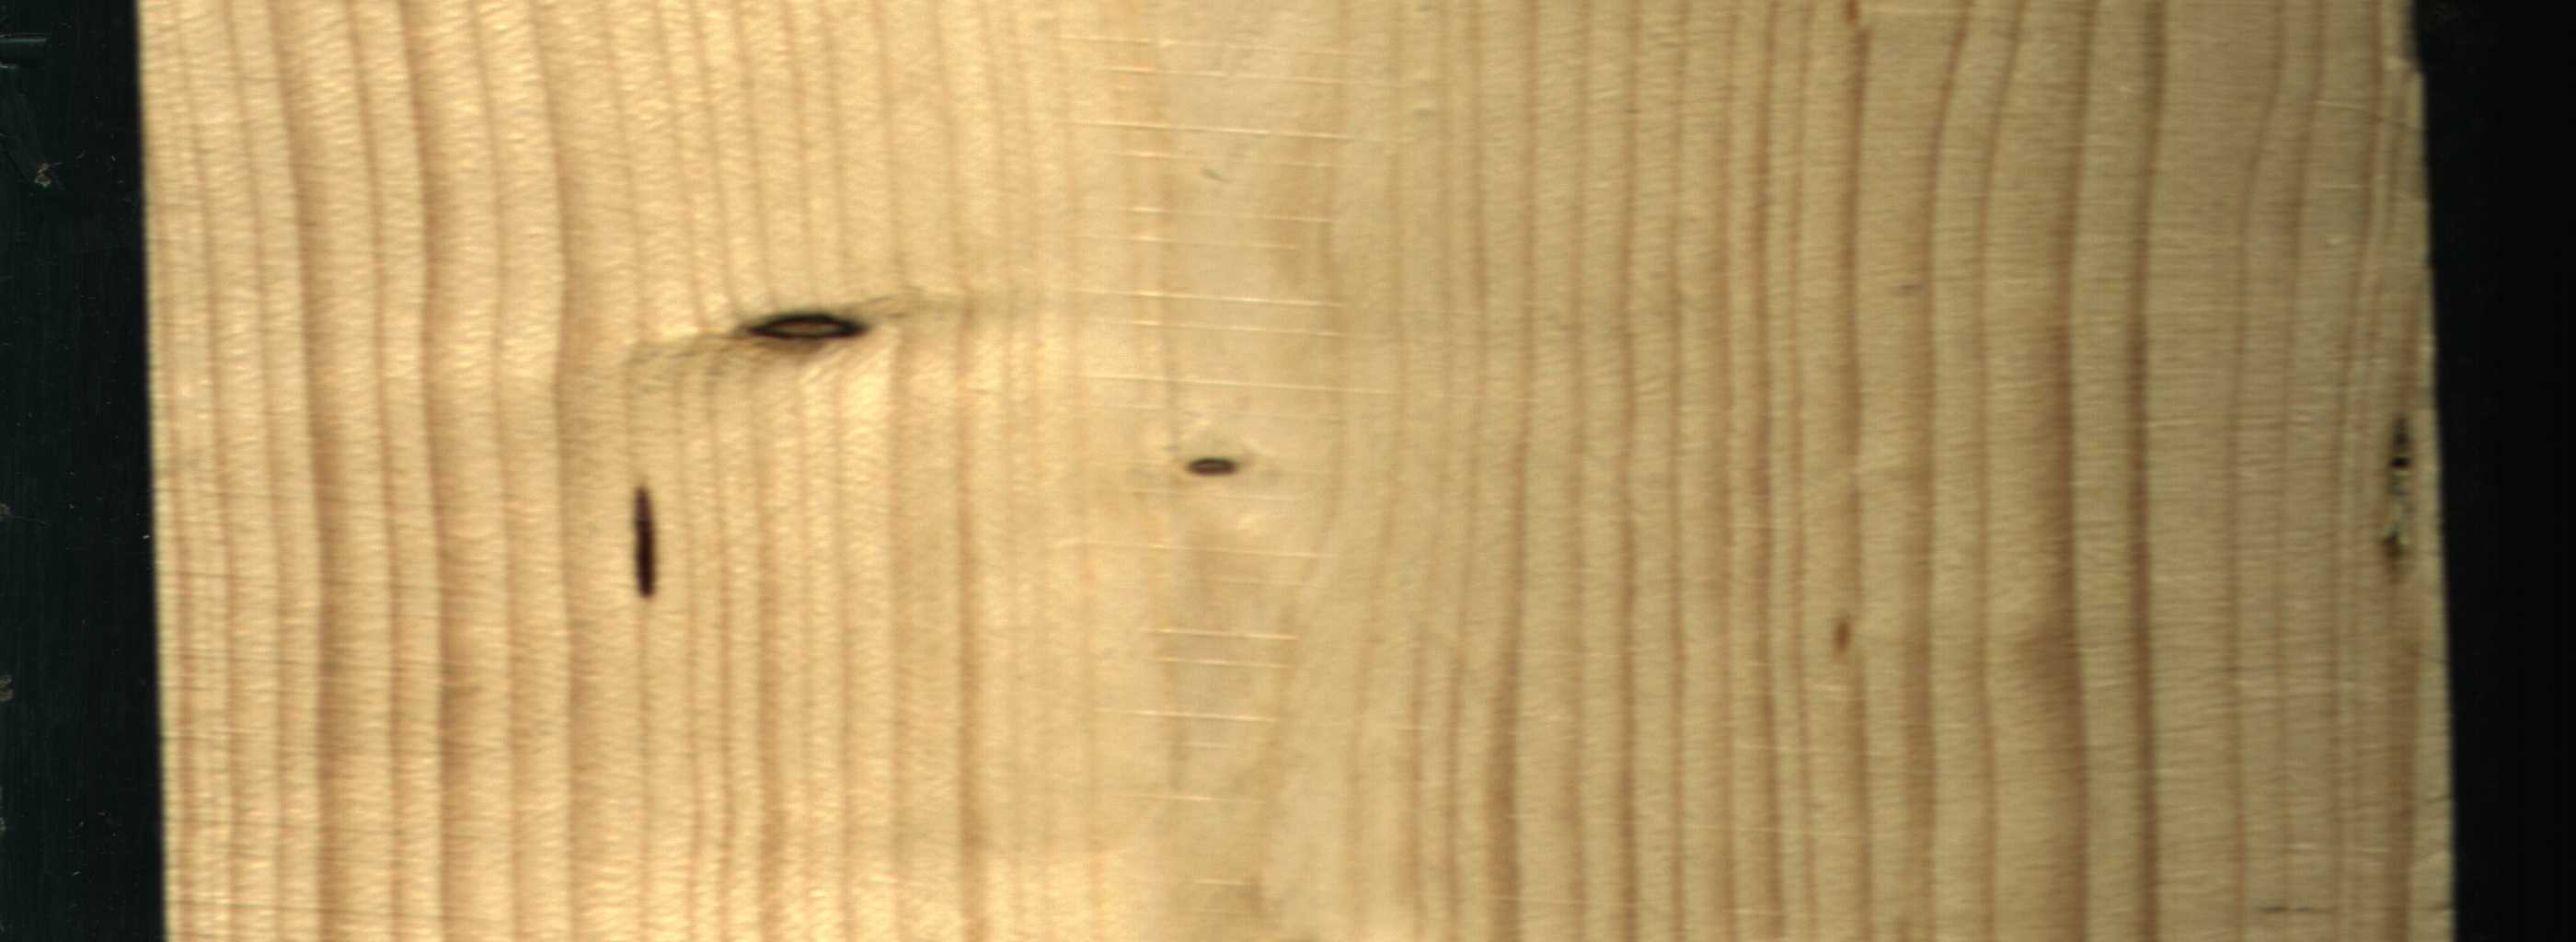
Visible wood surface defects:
resin
resin
Dead_Knot
Dead_Knot